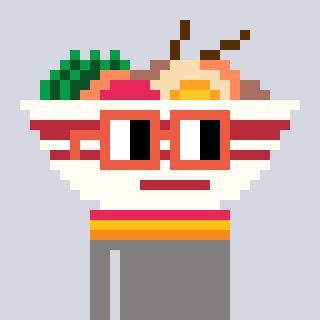
a pixel art character with square orange glasses, a noodles-shaped head and a bluegrey-colored body on a cool background